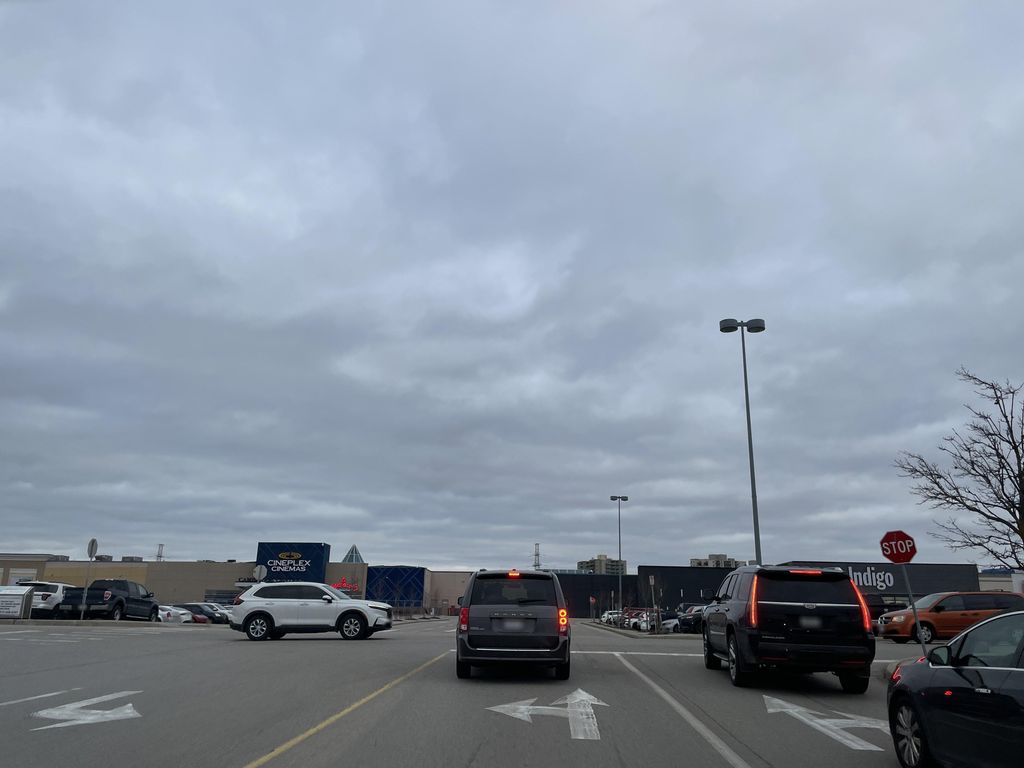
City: kitchener-waterloo